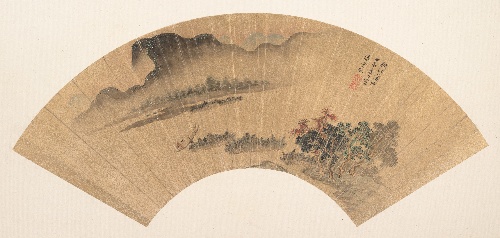
Title: 明/清   潘雲馭   秋江落照   扇|Setting Sun on the Autumn River
Artist: Pan Yunyu
Artist bio: Chinese, active ca. 15th–16th century
Date: 1604 or 1664
Object type: Folding fan mounted as an album leaf
Classification: Paintings
Medium: Folding fan mounted as an album leaf; ink and color on gold paper
Culture: China
Period: Ming dynasty (1368–1644)
Dimensions: 6 1/4 x 19 in. (15.9 x 48.3 cm)
Department: Asian Art
Credit line: John Stewart Kennedy Fund, 1913
Accession year: 1913
Repository: Metropolitan Museum of Art, New York, NY
Tags: Boats|Landscapes